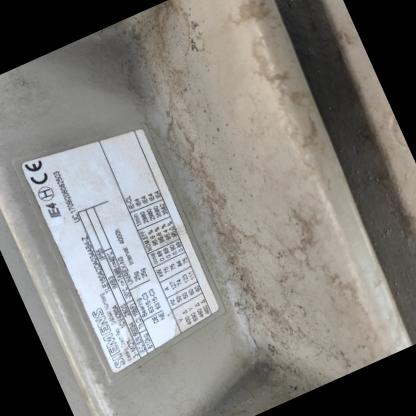
Klasa: tabliczka-znamionowa